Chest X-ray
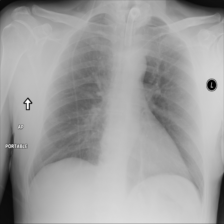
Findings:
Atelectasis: positive
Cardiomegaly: negative
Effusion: negative
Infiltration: negative
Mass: negative
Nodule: negative
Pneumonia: negative
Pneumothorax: negative
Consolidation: negative
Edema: negative
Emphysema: negative
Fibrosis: negative
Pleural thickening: negative
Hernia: negative